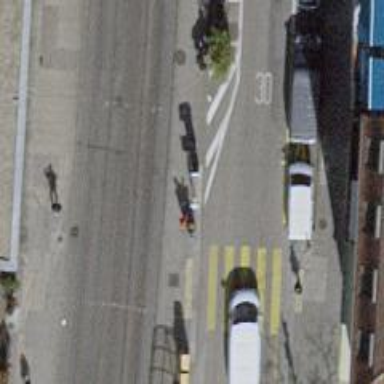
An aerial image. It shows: Tram stop with public transport stop position for trams.